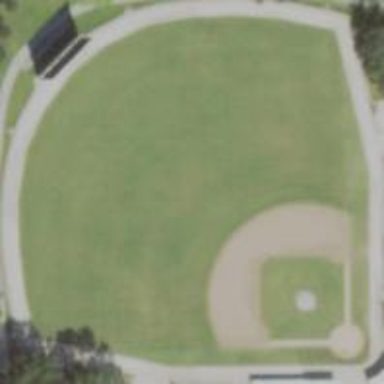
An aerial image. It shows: Baseball pitch for leisure land.